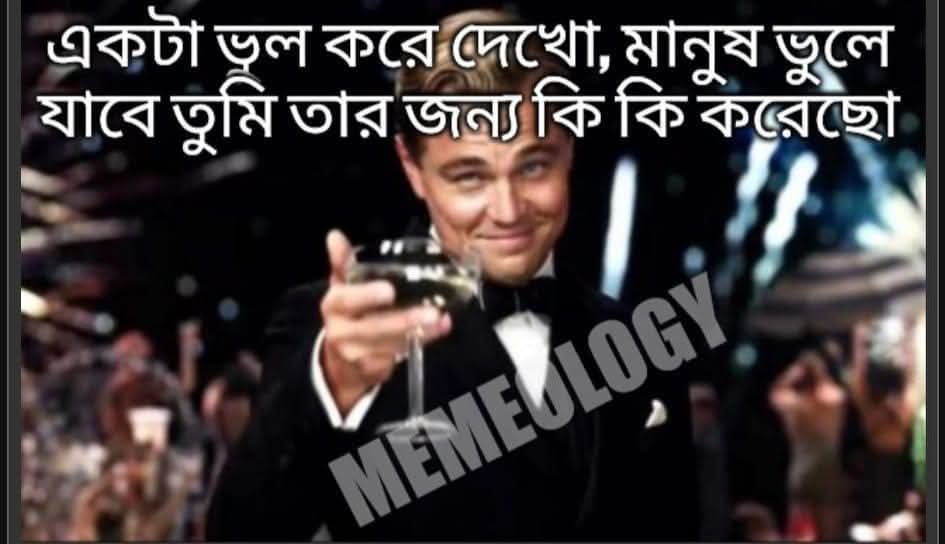
Text: একটা ভুল করে দেখো, মানুষ ভুলে যাবে তুমি তার জন্য কি কি করেছো
Label: Non Hate